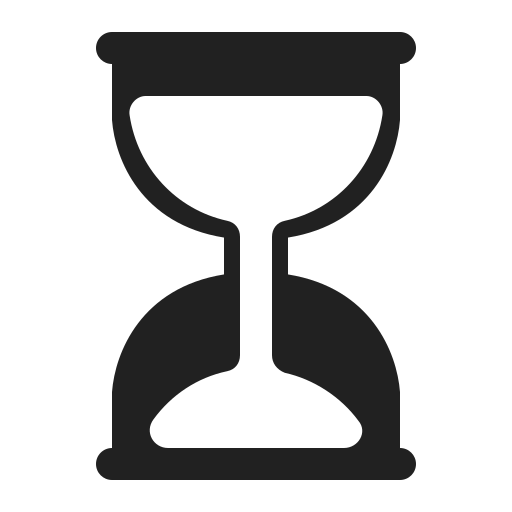
hourglass not done high contrast